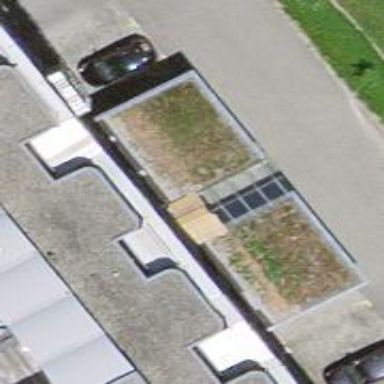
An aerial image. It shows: Building.